Question: How many ricochets will a ball launched from (1.0, 1.0) at 20° need to hit the target at (9.0, 9.0)? The ball reflects perfectly off the arena walls and mirror-obstacles.
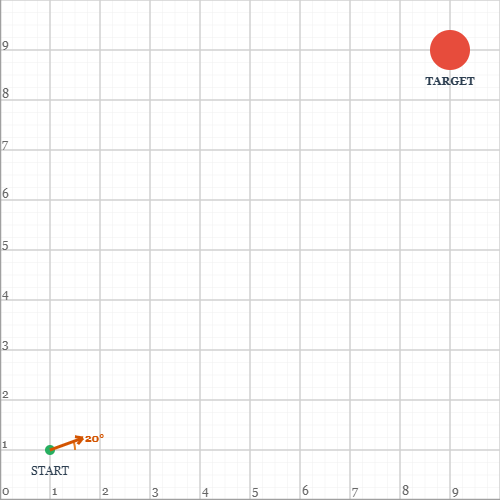
Answer: 3